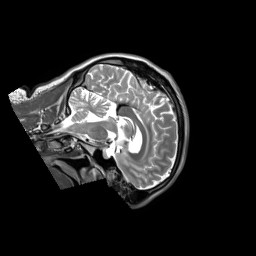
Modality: T2w
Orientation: sagittal
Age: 37
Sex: male
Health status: ill
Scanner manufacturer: siemens
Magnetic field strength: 3 T
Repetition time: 2.8 s
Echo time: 0.326 s